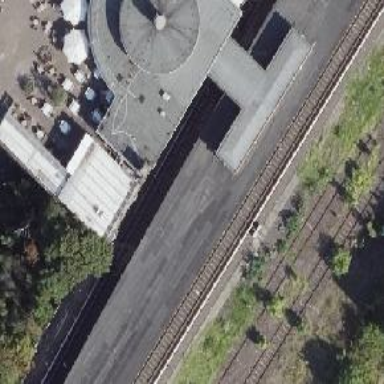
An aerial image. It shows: Platform edge at railway station.